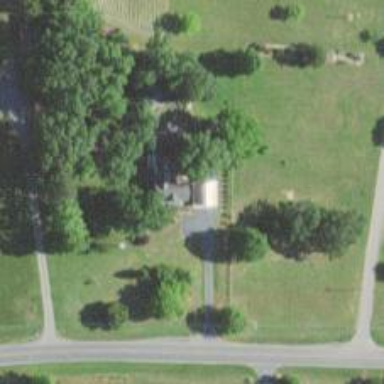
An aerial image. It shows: Driveway.